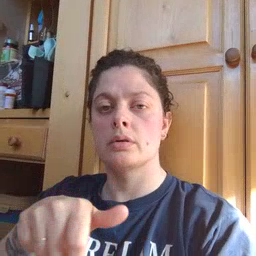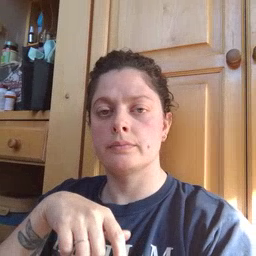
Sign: not